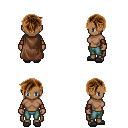
a pixel art fantasy rpg character, female body template, human, dark skin, brown cape, teal pants, brown pixie cut hairstyle, leather bracers, gray slippers, four views (front, back, left, right), 2x2 character sprite sheet, small pixel art, hard edges, no anti-aliasing